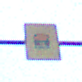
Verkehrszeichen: FahrzeugeMitWassergefaehrdenderLadungOhnePfeilsymbol
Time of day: SunriseSunset
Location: Outdoor (Urban)
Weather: Overcast
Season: NotSpecified
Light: Natural